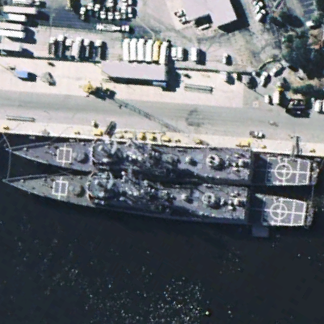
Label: cruiser